Question: I want to check how many times my smoothed spline intersects with the x-axis. Is there an elegant way to do this?
Example: (1 intersection in this case)

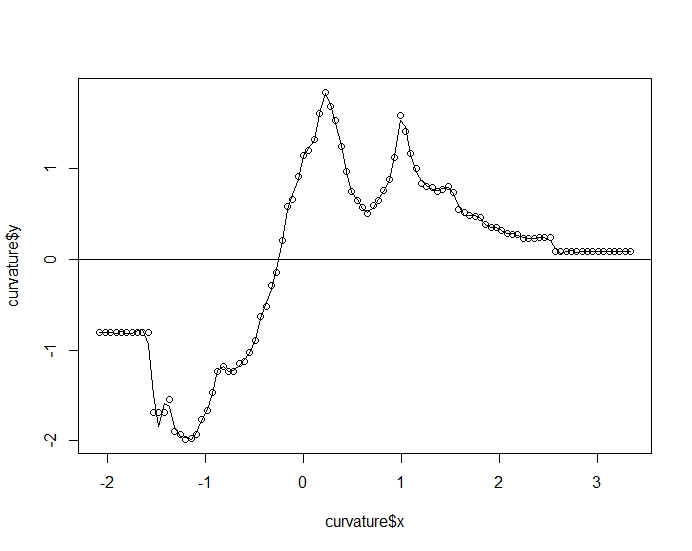
Answer: Check the number of times 'y' values go from positive to negative
'''
set.seed(<PHONE>)
x = 1:100
y = rnorm(100)
sp = smooth.spline(x, y)
with(sp, sum((sign(c(0, y)) * sign(c(y, 0))) == -1))
#6
graphics.off()
plot(sp, type = "l")
abline(h = 0, lty = 2)
'''
<URL>